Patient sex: M
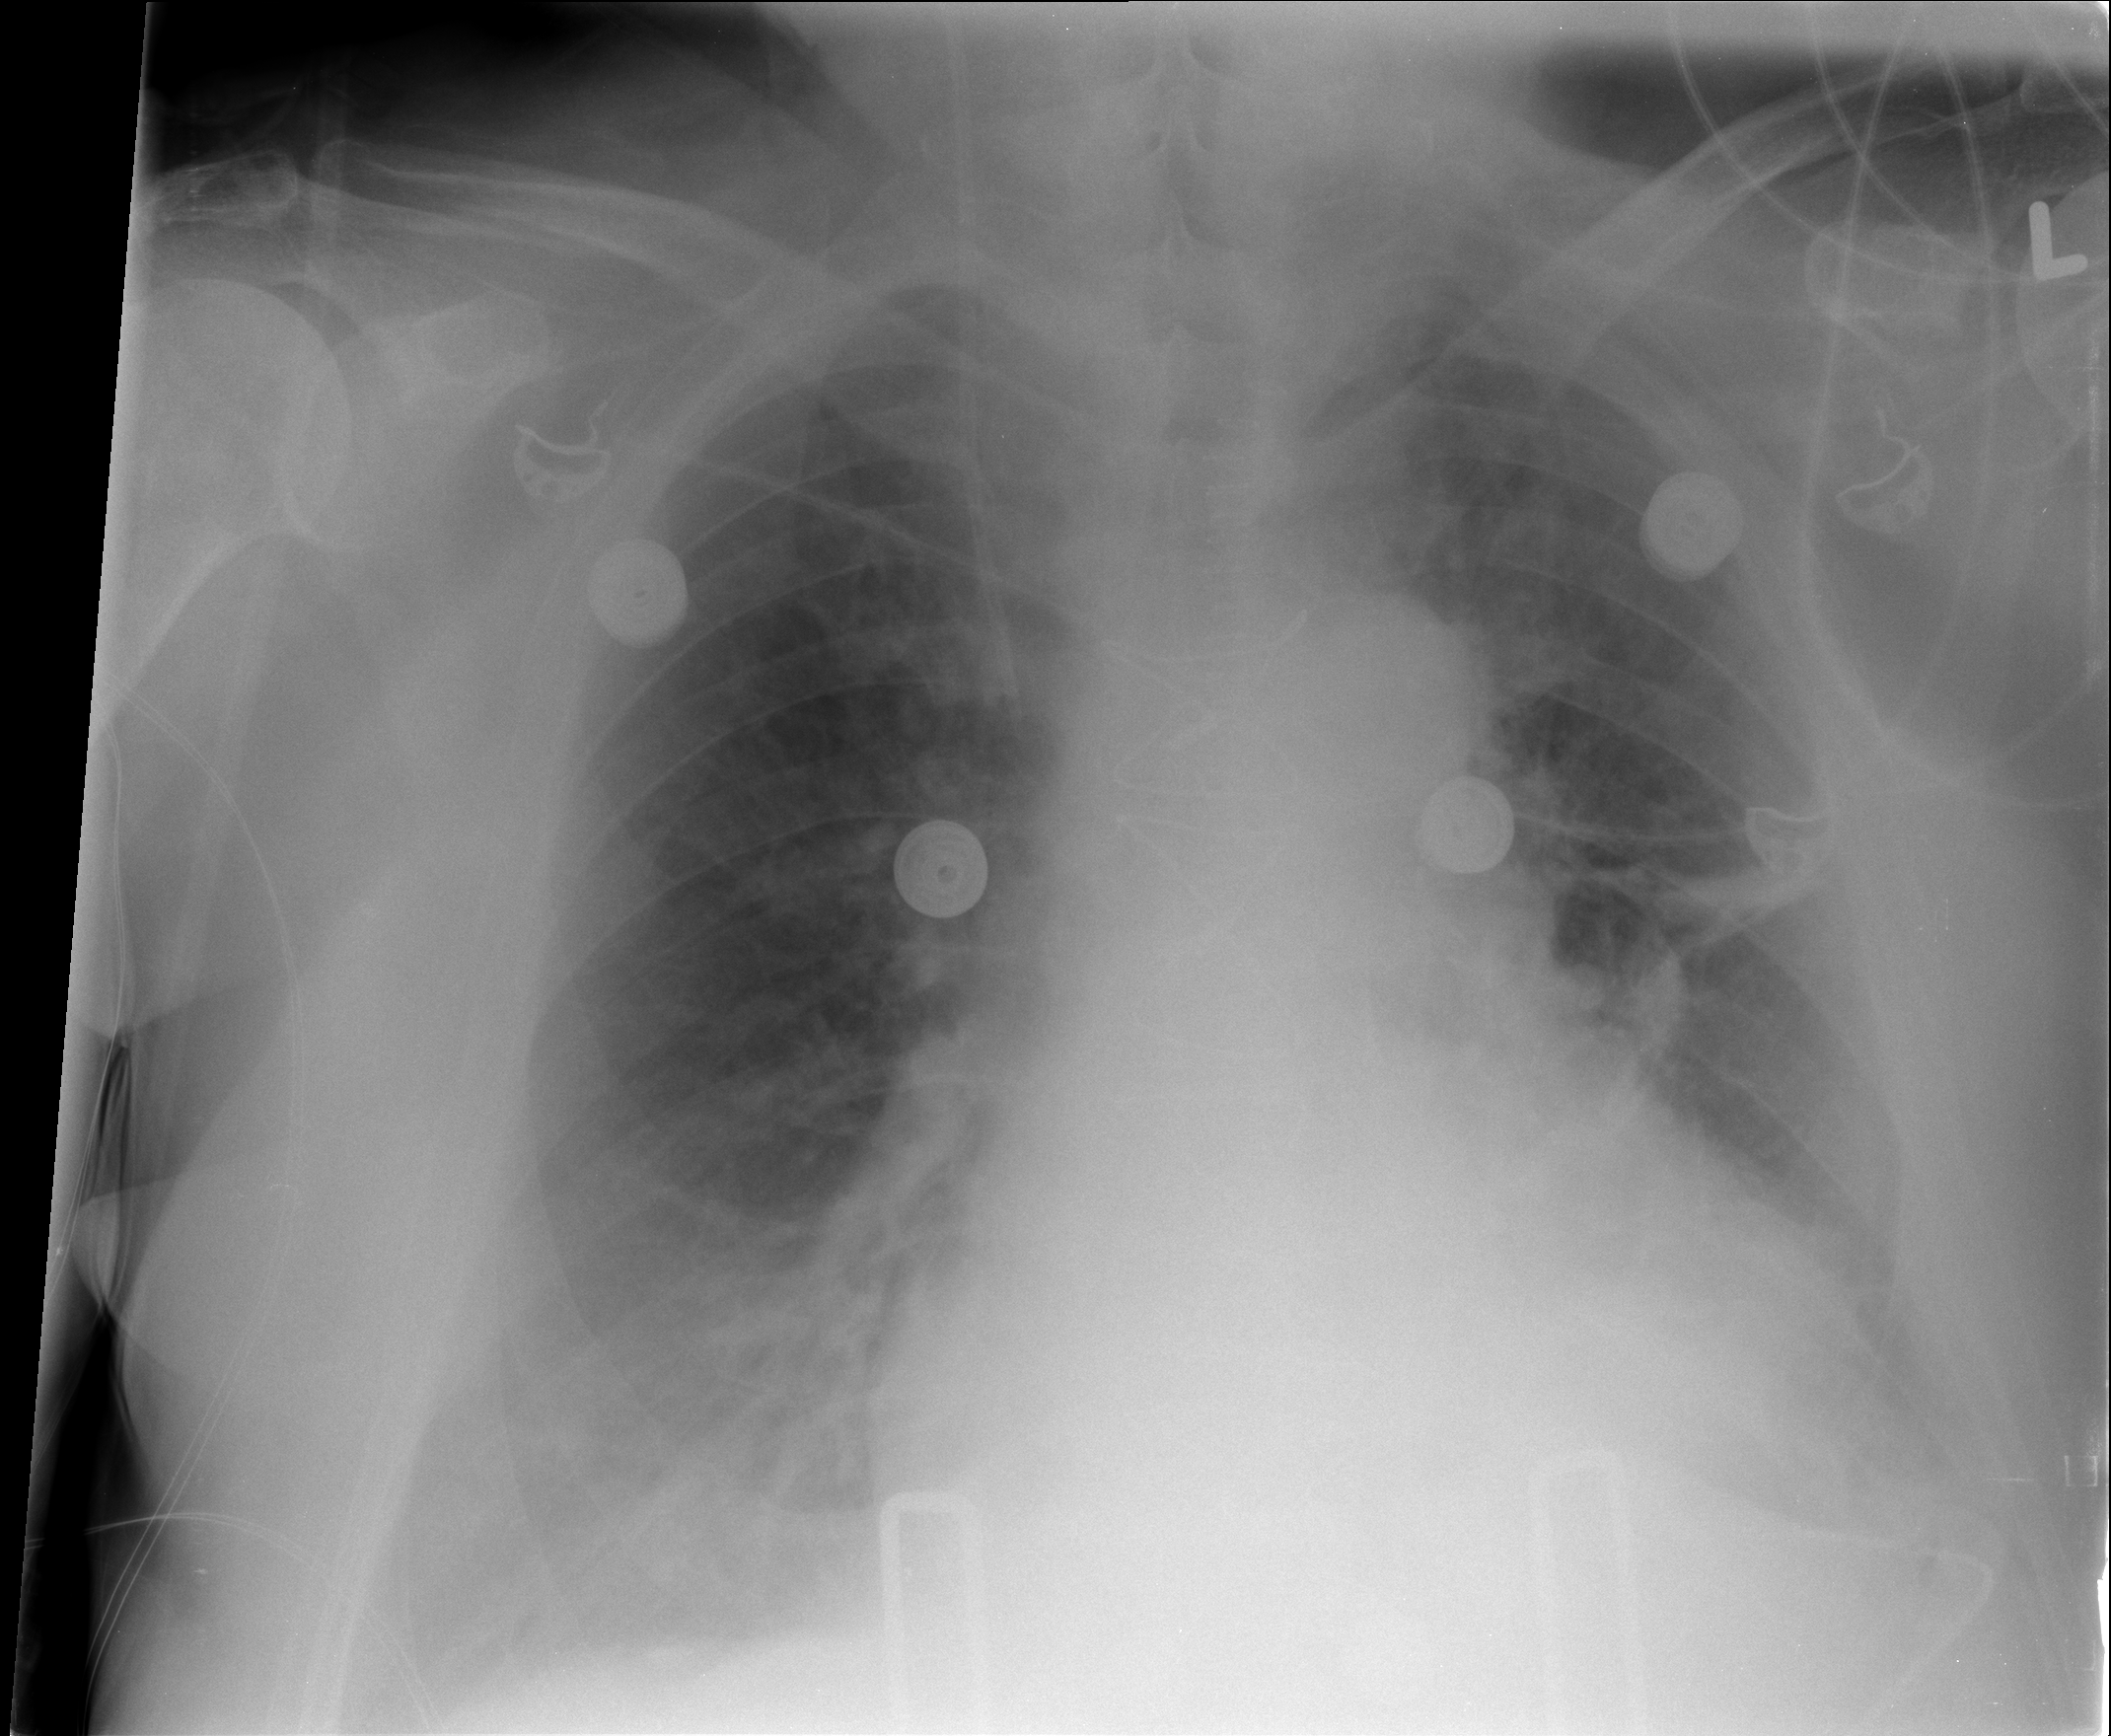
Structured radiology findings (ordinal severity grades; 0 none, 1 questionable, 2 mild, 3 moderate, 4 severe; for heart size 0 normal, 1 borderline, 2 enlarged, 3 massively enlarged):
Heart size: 2
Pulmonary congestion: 2
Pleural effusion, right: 0
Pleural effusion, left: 0
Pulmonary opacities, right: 0
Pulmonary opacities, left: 0
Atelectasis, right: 2
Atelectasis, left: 2